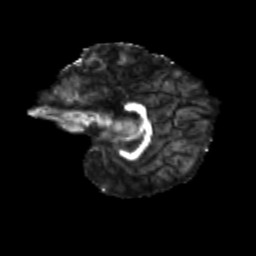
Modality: FA
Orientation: sagittal
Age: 9
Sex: female
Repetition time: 9.5 s
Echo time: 0.089 s